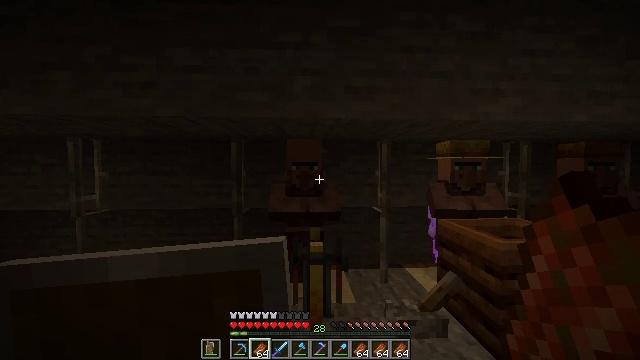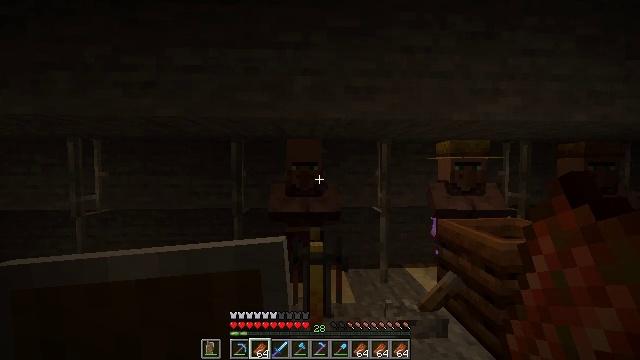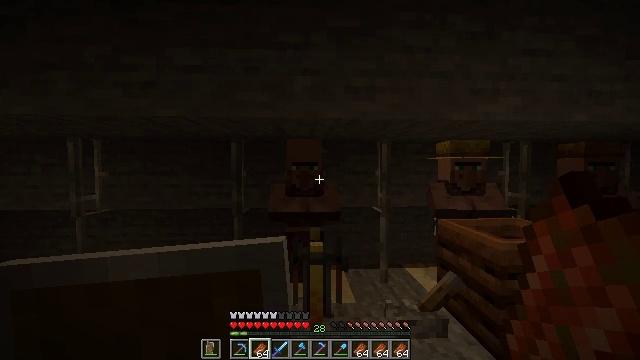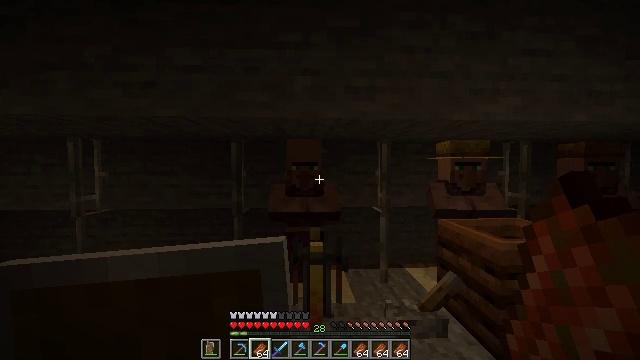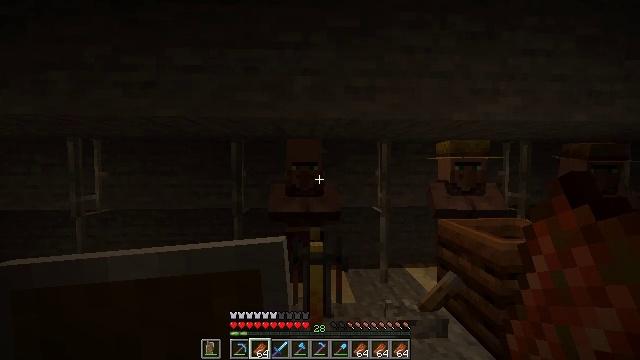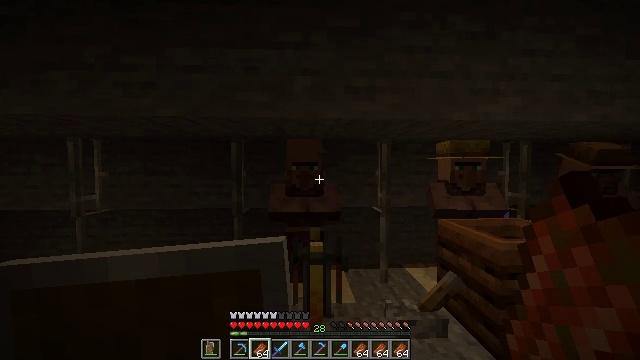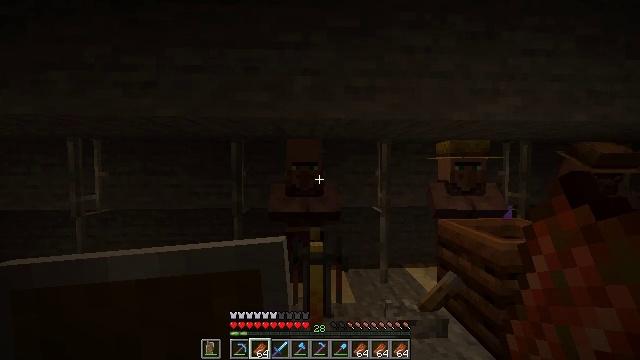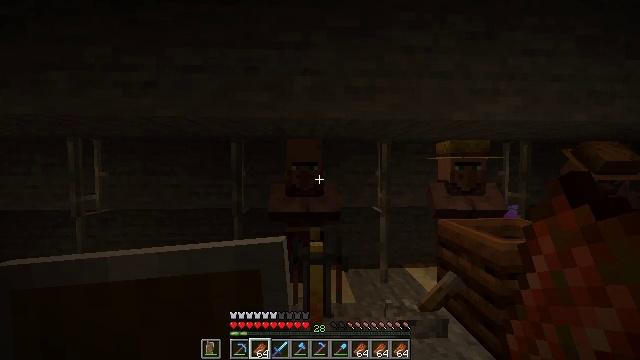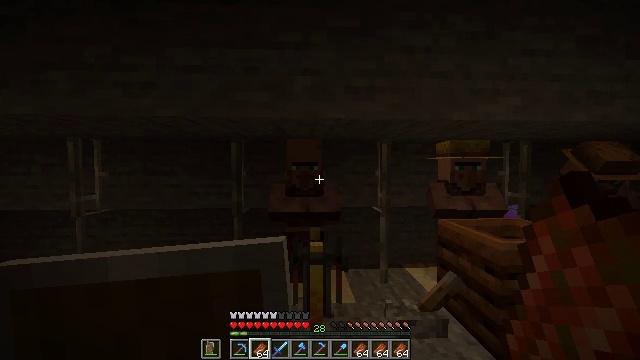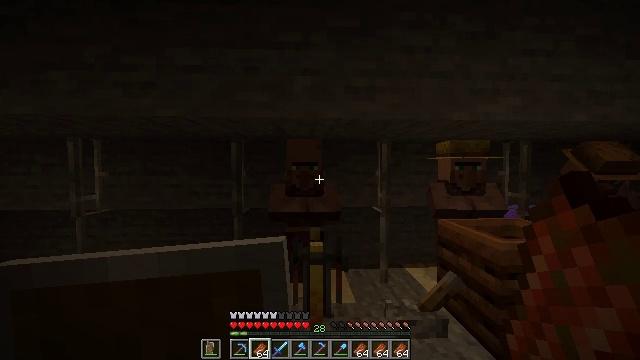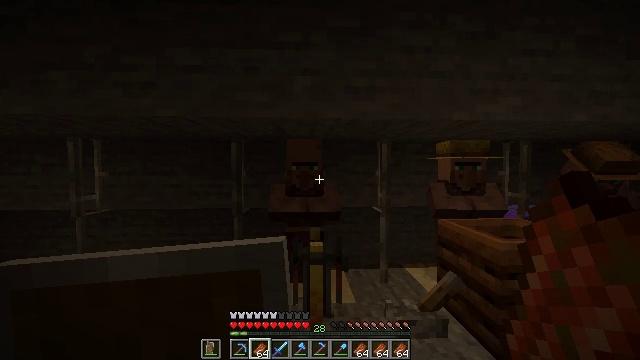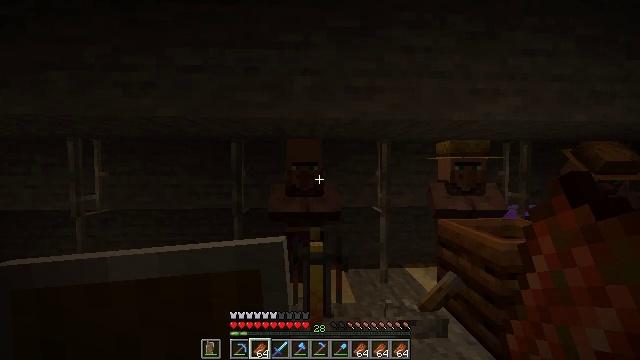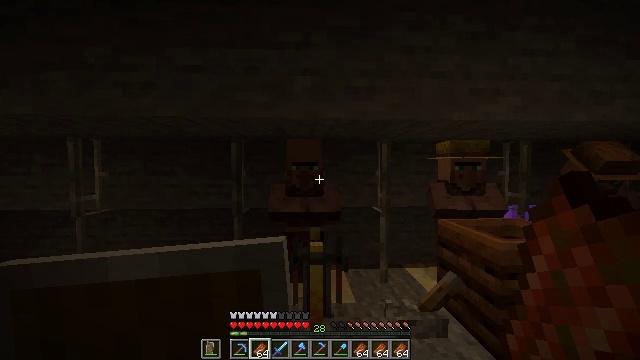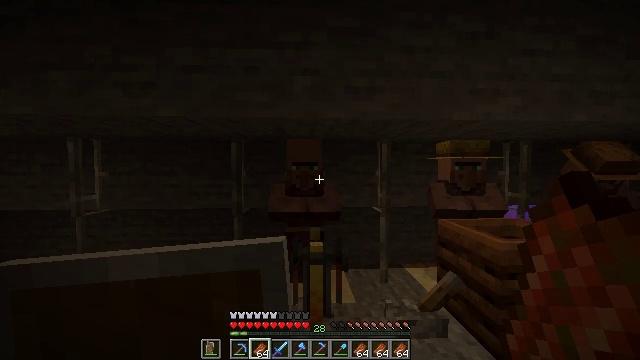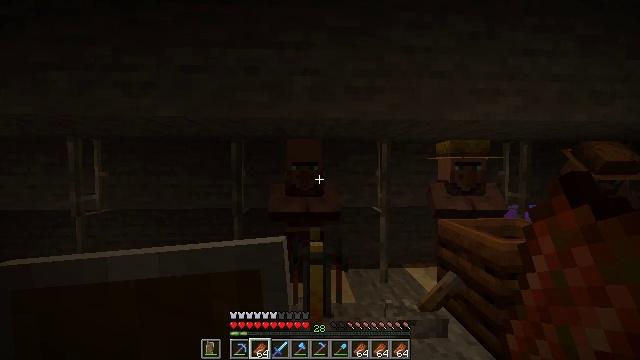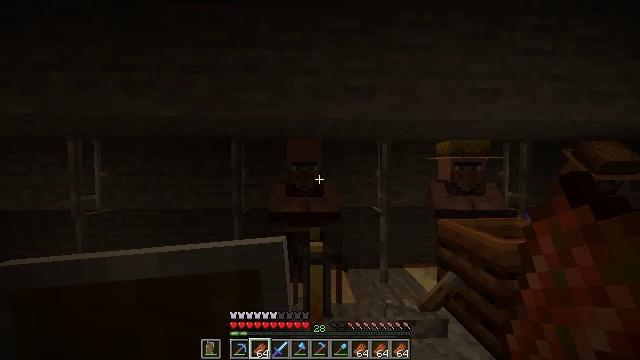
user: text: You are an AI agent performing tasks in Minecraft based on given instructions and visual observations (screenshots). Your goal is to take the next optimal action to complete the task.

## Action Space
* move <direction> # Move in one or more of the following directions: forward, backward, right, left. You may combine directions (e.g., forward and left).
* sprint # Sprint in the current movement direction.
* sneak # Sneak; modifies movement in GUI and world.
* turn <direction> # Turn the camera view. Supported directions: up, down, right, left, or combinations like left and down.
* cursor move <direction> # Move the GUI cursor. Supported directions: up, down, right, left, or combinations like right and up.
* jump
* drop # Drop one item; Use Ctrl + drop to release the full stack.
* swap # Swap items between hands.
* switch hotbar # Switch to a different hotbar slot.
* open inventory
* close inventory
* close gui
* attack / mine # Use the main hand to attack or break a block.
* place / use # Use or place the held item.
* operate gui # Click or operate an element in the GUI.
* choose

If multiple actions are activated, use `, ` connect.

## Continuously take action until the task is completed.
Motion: motion action
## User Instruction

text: Mine the blue shulker box.
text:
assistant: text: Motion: no_op
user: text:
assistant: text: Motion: no_op
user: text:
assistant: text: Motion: no_op
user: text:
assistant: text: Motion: no_op
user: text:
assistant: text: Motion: no_op
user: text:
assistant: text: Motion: no_op
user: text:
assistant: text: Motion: no_op
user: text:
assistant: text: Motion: no_op
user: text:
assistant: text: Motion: no_op
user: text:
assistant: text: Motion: no_op
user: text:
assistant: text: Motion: no_op
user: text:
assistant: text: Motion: no_op
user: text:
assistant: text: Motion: no_op
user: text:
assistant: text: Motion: no_op
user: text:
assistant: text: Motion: no_op
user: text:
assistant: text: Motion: no_op
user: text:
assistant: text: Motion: no_op
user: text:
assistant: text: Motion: no_op
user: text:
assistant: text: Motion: no_op
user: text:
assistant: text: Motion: no_op
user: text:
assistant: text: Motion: no_op
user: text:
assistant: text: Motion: no_op
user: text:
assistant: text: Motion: no_op
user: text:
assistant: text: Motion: no_op
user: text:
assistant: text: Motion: no_op
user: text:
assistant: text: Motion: no_op
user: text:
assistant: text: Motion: no_op
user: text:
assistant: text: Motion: no_op
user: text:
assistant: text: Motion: no_op
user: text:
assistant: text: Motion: no_op